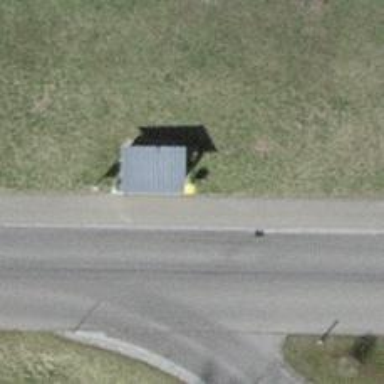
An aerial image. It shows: Post box.